Question: Is there any calendar API for iPad? Please refer to image.
This is calendar application in iOS7

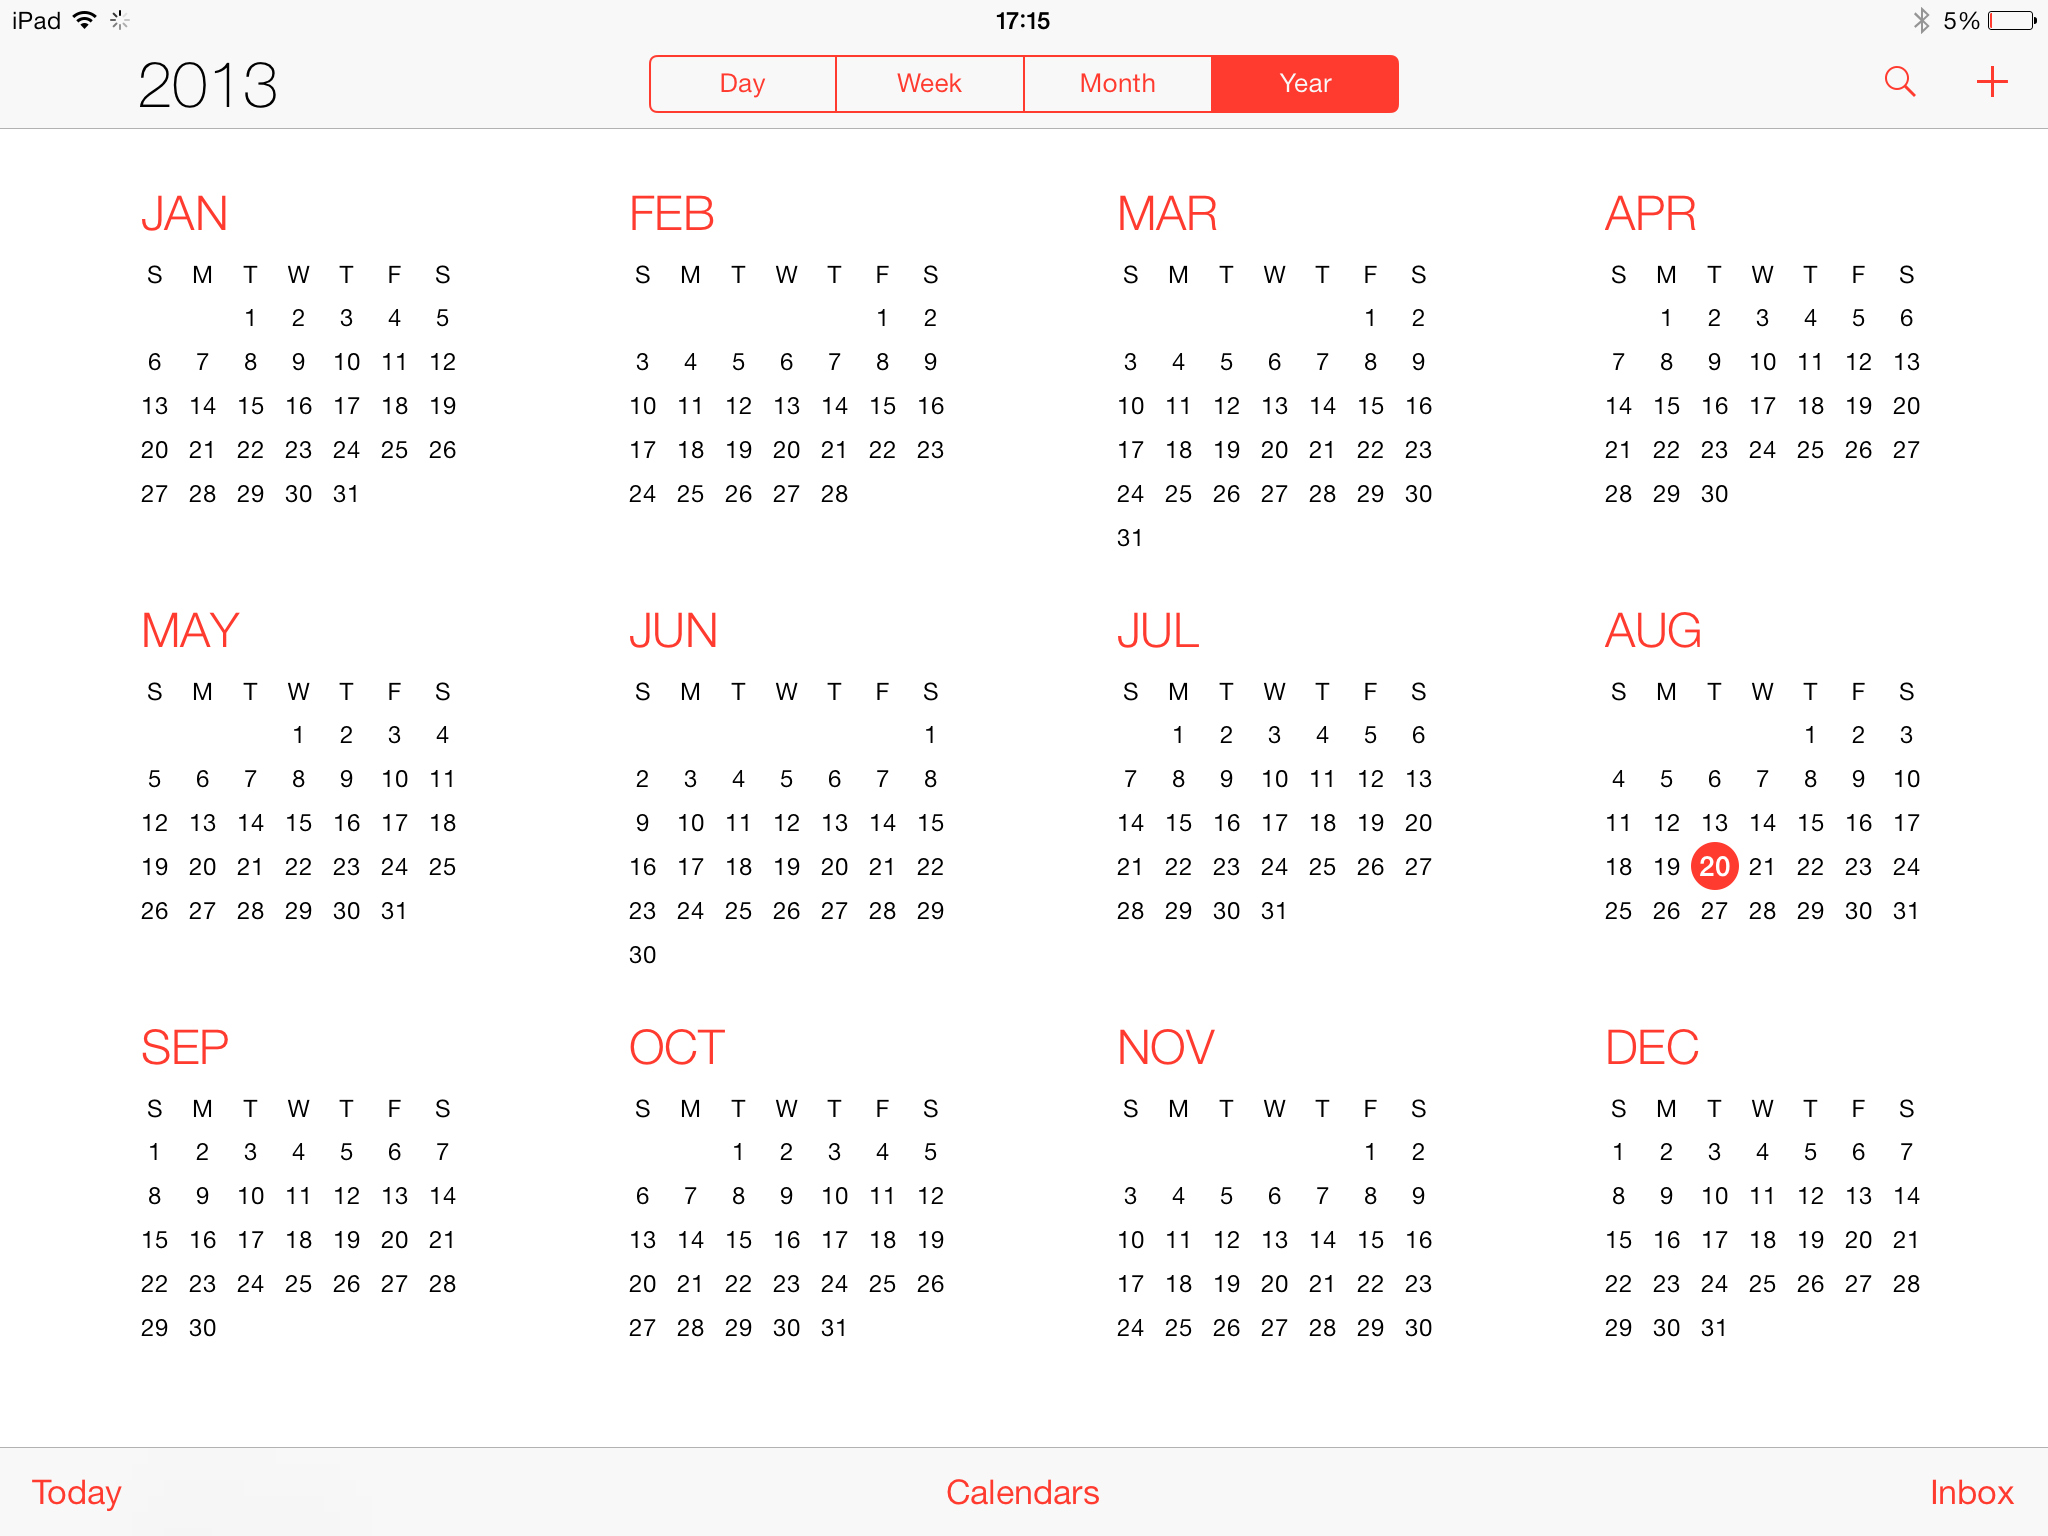
Answer: Yes there is a calendar and reminders API on iOS (up to iOS 6 that is, being the last public SDK. You won't find any help for iOS 7 outside of Apple sanctioned developer forums until the NDA is raised.). Check out <URL> to find more documentation about Event Kit.
As to present visually the calendar, you'll have to resort to your own solution (or use one of the many excellent widgets like these <URL>. Note that none of them exactly look like what you're showing in your screenshot but being open source I'm sure you can find a way to customize them to your needs.